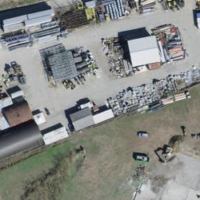
EUNIS habitat code: 55
Species observed at this site:
Phytolacca americana